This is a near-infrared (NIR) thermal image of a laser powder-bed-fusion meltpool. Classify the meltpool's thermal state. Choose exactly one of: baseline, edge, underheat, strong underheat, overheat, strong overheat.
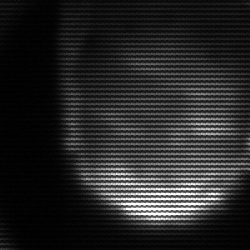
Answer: edge